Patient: sex F, age 28
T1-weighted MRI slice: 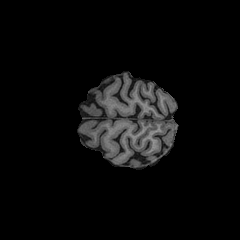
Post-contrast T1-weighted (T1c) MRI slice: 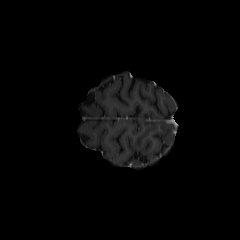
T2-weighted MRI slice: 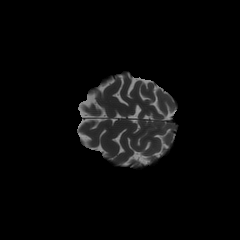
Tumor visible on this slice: no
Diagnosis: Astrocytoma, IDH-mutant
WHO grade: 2